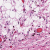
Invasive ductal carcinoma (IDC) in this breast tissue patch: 0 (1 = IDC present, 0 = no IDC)